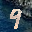
Label: 9